Question: This is not a homework.
Visually it looks like a tree, but all leafs are unique (have unique ids in database). The hierarchy above them is somewhat arbitrary. Each checkbox has 3 states: on, off, and partial. Leaves can be only checked or not checked. The state of the children should drive the state of the parents. Clicking on a checkbox should "toggle" it, and propagate the necessary changes up or down. If you click on a parent that is partially checked, it should become fully checked. Each child has a pointer to a list (I change this to a set if I must) of parents. Each parent has a list of children sorted alphabetically. At the same time, for display purposes, this structure is a tree that I can expand and collapse, as you would see from the picture below.
I am sure this algorithm has been invented before. Since the number of leaves has been up to 20,000, I do care about the performance in practice. But, I would not try to squeeze every last drop of performance out of the algo at the expense of code being short and readable.
I figured that in principle I should walk down (if there is anywhere to go) and identify all leaves that should be changed. After that I should walk up. From the set of leaves I should figure out a set of parents that might be affected. Then filter it down to the set of parents that will need to change, and to which value. Then Add those to a set. Then I will need to walk up from those nodes and repeat. After I have a set of leaves and other nodes that need to change as well as their values, I will need to just do it ... or something like that. A matrix-based representation would be too expensive.
I am hacking this thing together in 'C++' using 'MFC', but my question is pretty much language-agnostic. I would prefer a concrete implementation to an algorithm, however. Some languages like Python, Perl, Scala might have too modern tricks up their sleeves. I would try to stick to something more conventional, like Java, C# (minus LINQ).
Code, links, references and questions are welcome.

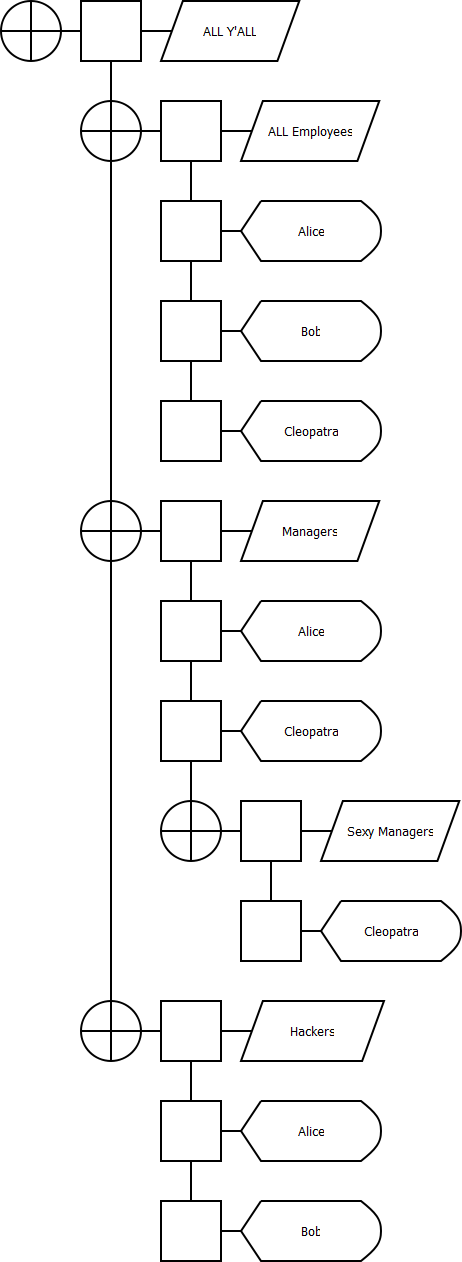
Answer: Ah, I see why this is complicated. You want to incrementally topologically sort items as you add them to the "possibly changed" list. That way, you only process elements after you've processed their children; this ensures that you only process changed elements once, and assuming you have a DAG, you will not encounter a situation where you cannot process any elements due to circular references.
So, the general algorithm goes like this:
- - - -
The hard part is the "every node that has no children to process". But that's just a topological sort.